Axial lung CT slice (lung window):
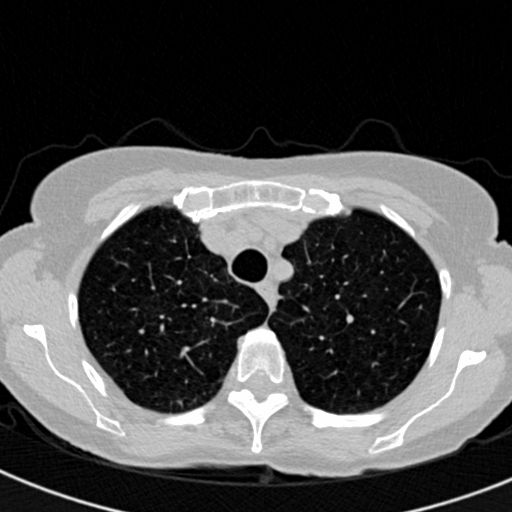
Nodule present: yes
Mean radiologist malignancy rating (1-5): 3.333